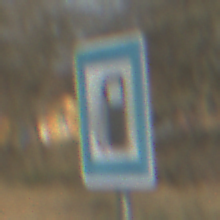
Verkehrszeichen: Tankstelle
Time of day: MorningAfternoon
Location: Outdoor (Suburban)
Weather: PartlyCloudy
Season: NotSpecified
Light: Natural